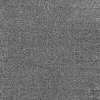
Atmospheric dust classification: dusty